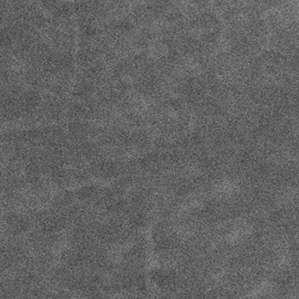
Label: frost